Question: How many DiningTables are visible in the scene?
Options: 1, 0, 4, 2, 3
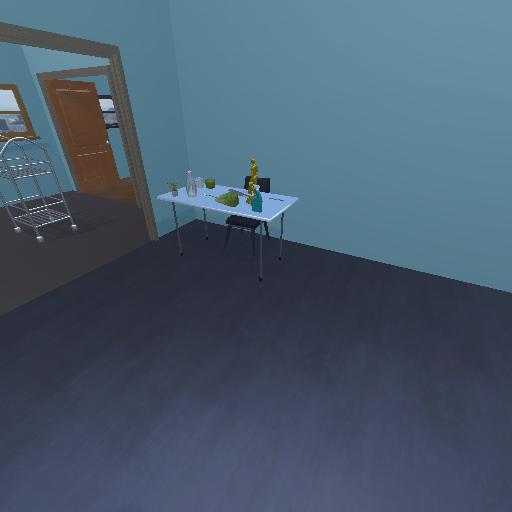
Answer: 1